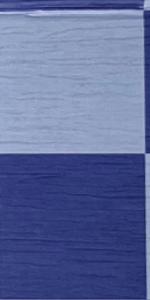
Label: Empty